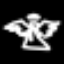
Label: angel